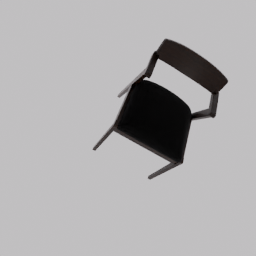
Label: furniture